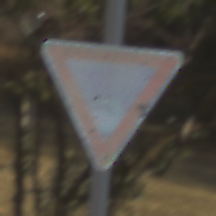
Verkehrszeichen: VorfahrtGewaehren
Umgebung: Outdoor, Nature
Tageszeit: SunriseSunset
Wetter: Clear
Licht: Natural
Jahreszeit: NotSpecified
Kontrast: HighContrast